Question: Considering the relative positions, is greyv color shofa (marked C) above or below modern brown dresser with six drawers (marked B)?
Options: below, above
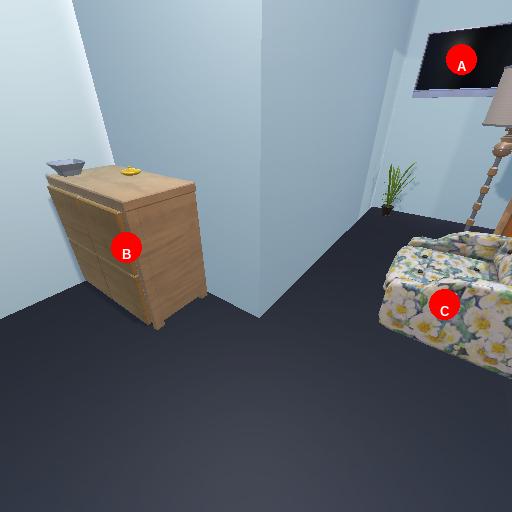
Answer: below